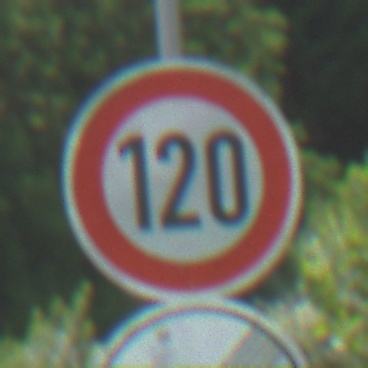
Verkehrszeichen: Geschwindigkeit120
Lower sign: EndeUeberholverbot
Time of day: Midday
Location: Outdoor (Nature)
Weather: PartlyCloudy
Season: NotSpecified
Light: Natural